Question: I work for iPhone app but this is the first time I submit iPhone app to app store. I pass all request from iTunes, but the at the step Build the app, I don't know how to build and submit my build to iTunes.

I have Apple developer account, and I can build the app to my iPhone device. I am using Xcode 6.1. But I don't know how to submit my build to iTunes as this requirement. Please help. Thank you.
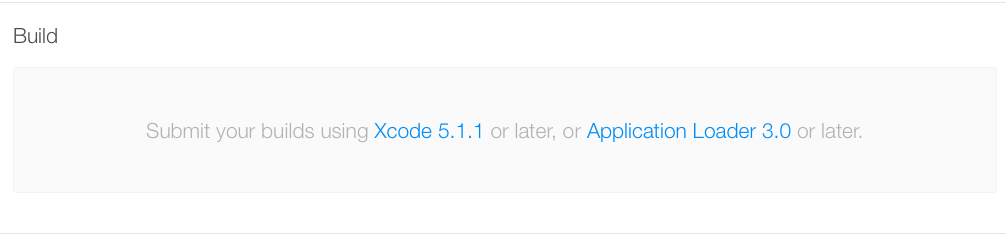
Answer: As you're using XCode6.1 you can submit your build using Application Loader.
> Open XCode Menu -> Open Developer Tools -> (Select) Application Loader
That's it, and follow the instruction.
You may need to read,
<URL>.